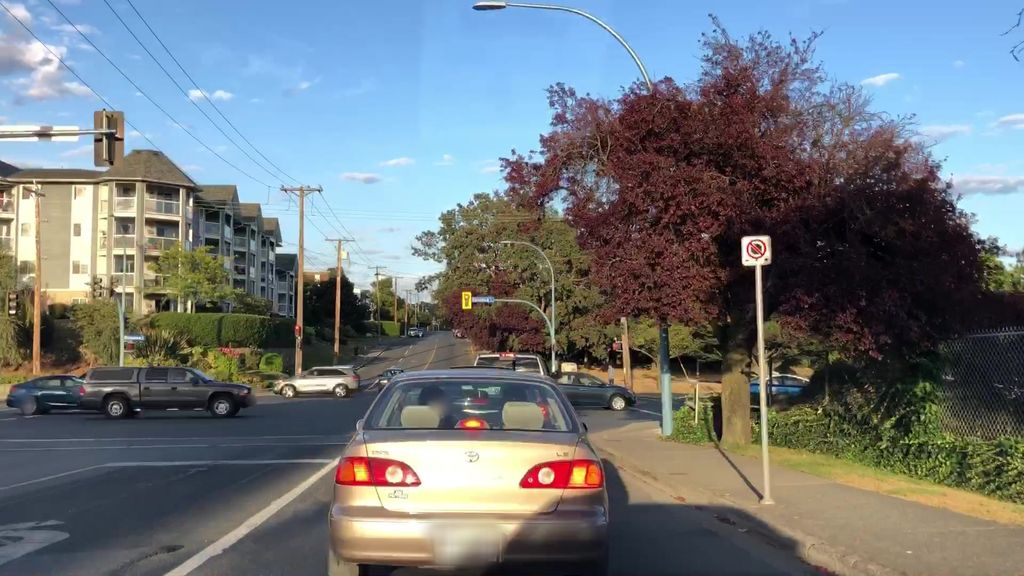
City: victoria